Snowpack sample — Loveland Pass, Silver Plume, Colorado, USA (2/11/26, 12:00 PM MST)
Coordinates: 39.663, -105.886
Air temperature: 35 °F
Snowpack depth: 82 cm
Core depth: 20 cm
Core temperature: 17.6 °F
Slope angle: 13°, slope face: 12°
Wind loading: high
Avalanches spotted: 1
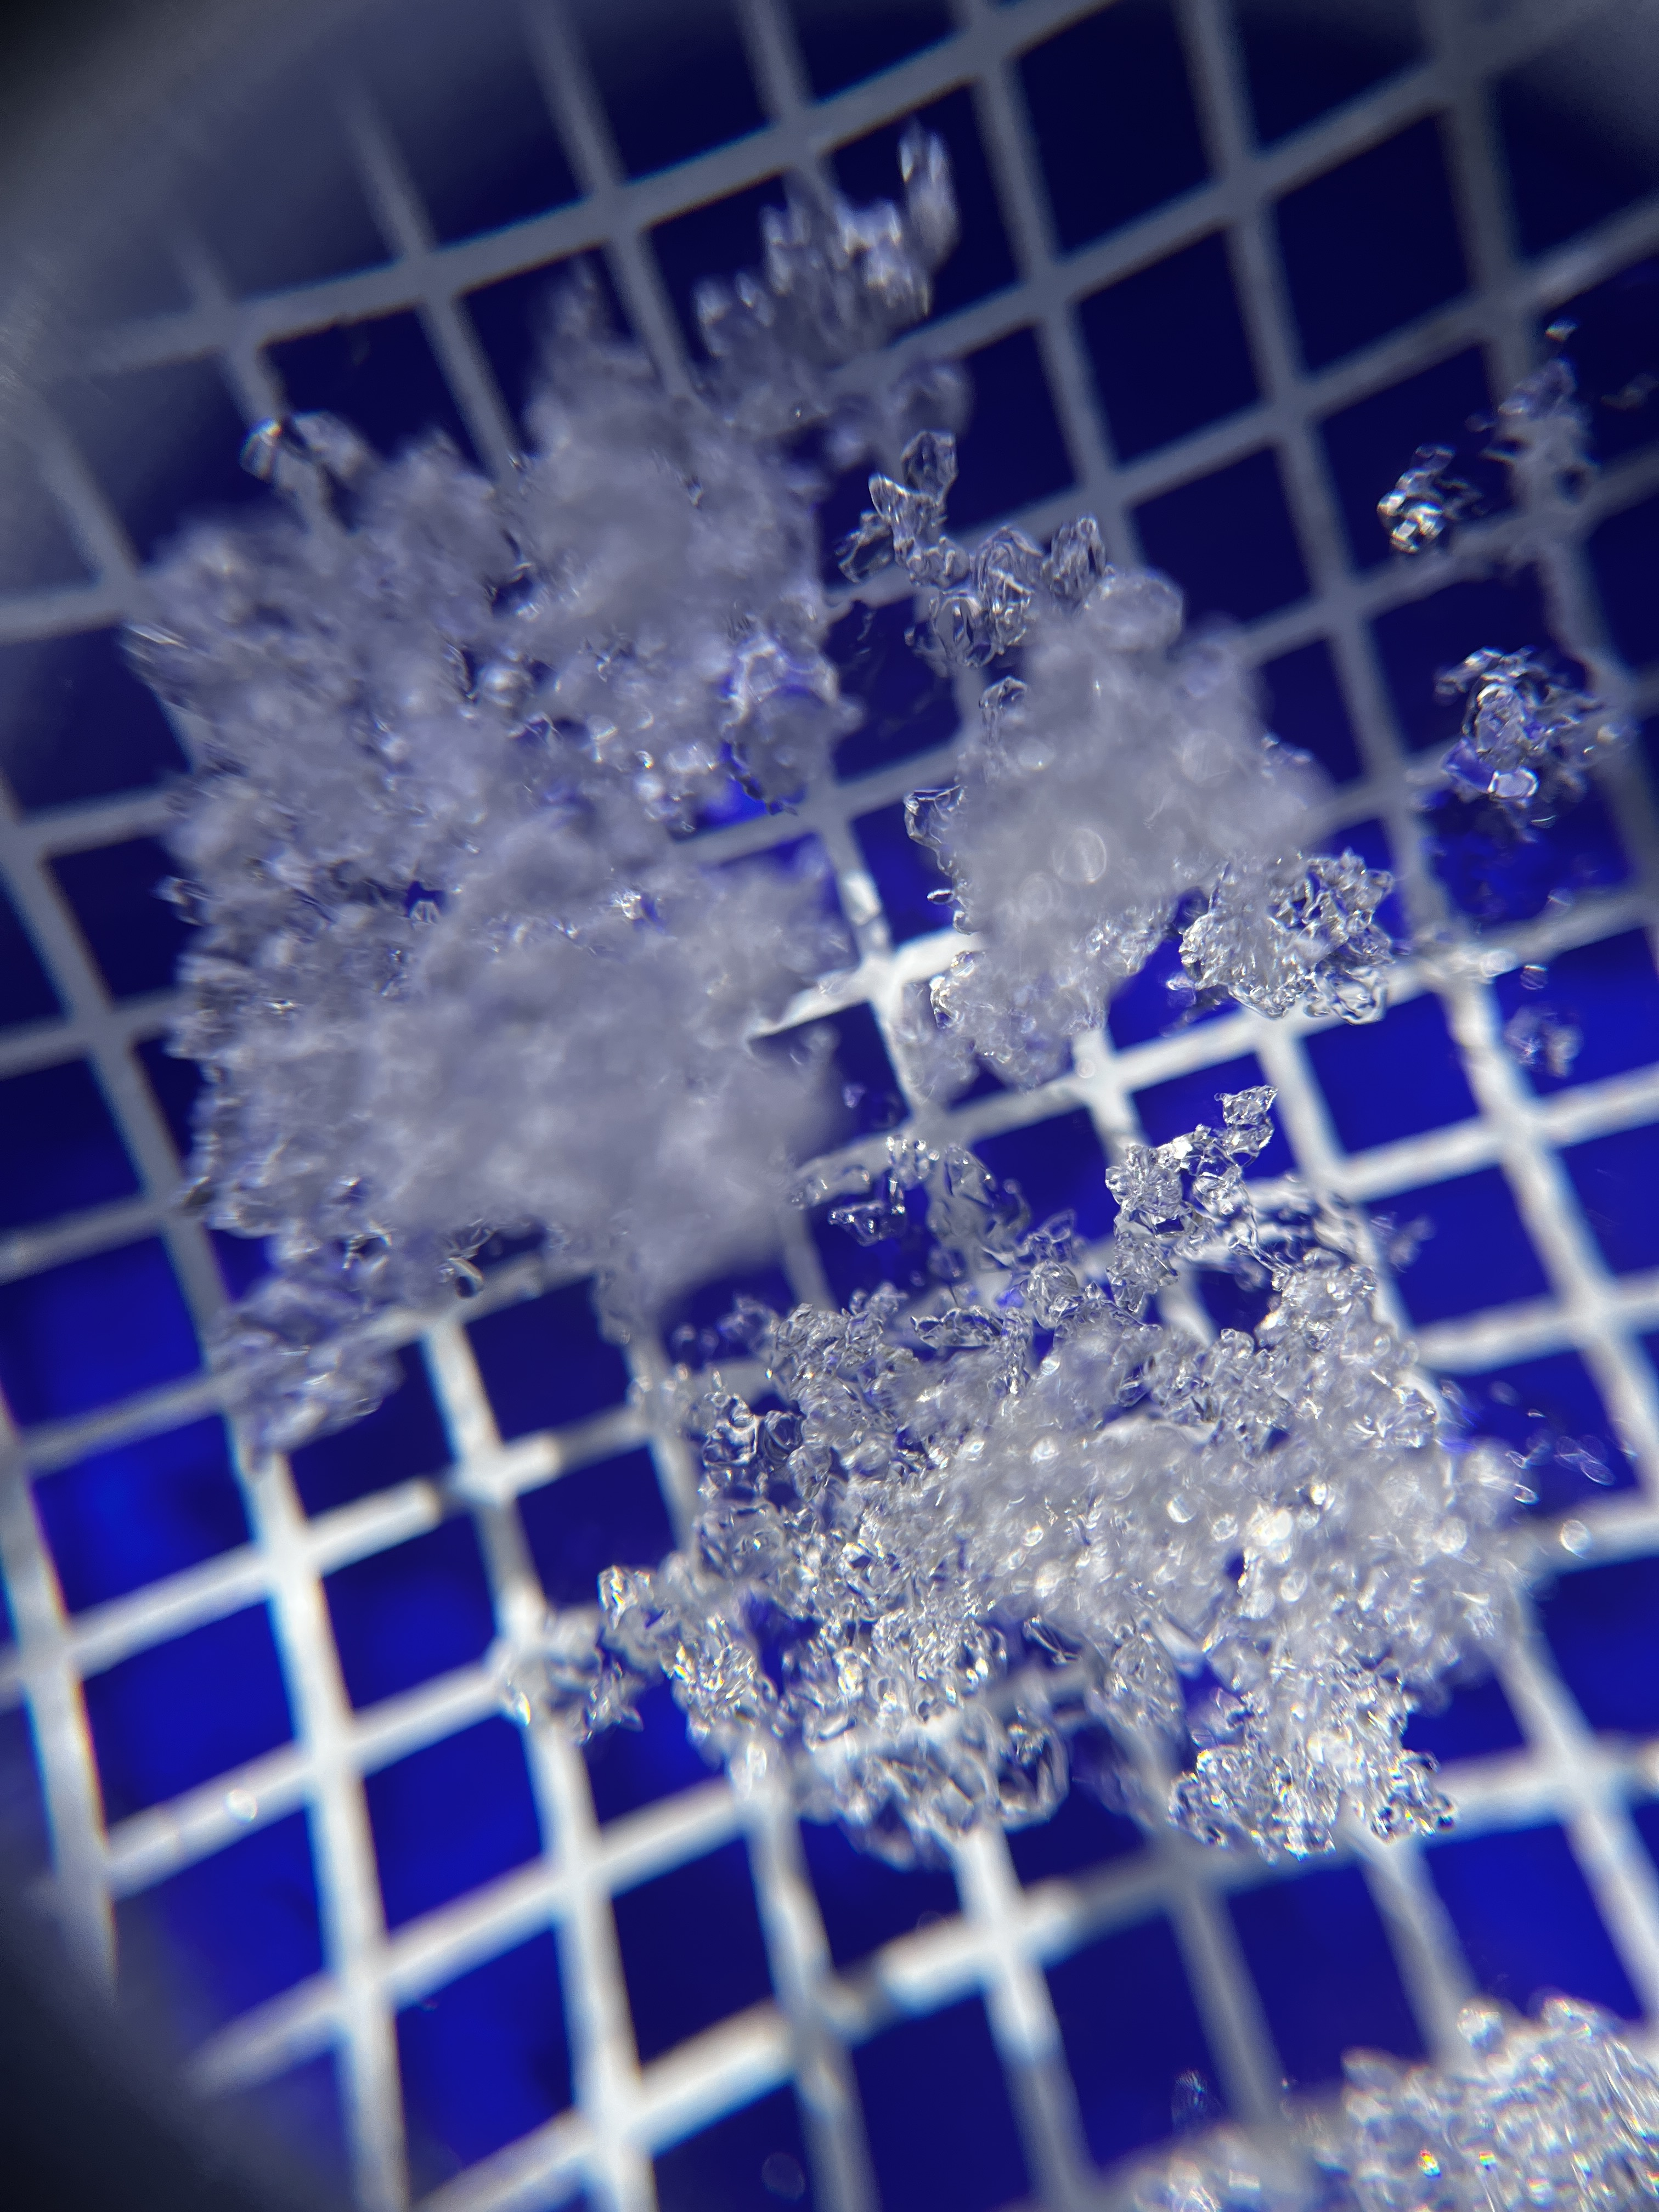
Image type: magnified_profile
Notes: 1 small avalanche spotted on the north side of the bowl, lots of wind loading